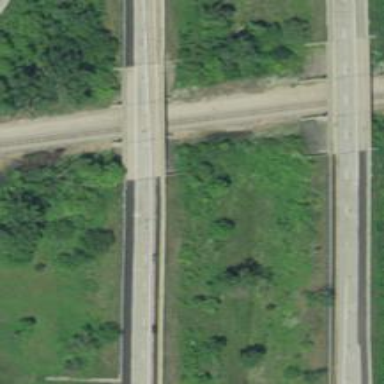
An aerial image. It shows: Motorway bridge.